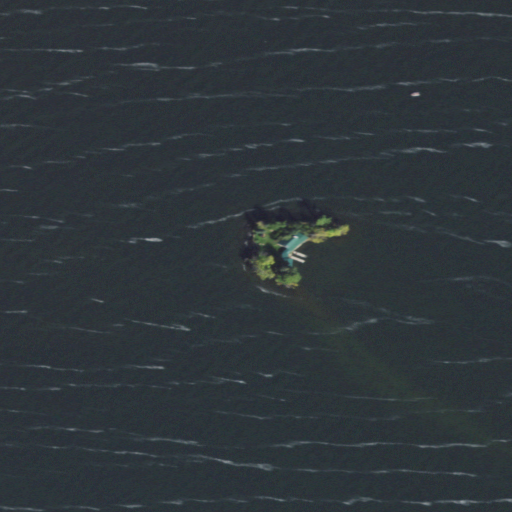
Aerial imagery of island in Minnesota named Spider Island containing only open water